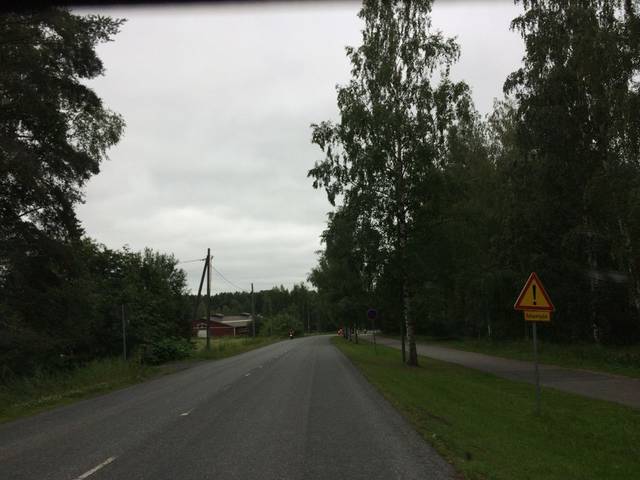
Region: Finland
Coordinates: 60.979, 24.439